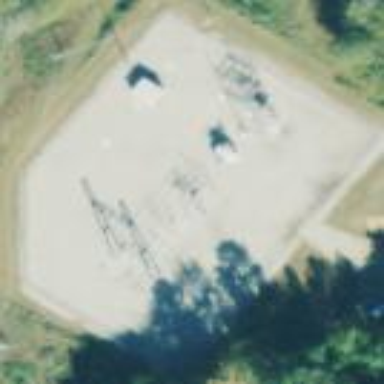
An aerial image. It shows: Fence surrounds transmission level power substation.